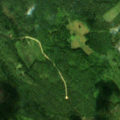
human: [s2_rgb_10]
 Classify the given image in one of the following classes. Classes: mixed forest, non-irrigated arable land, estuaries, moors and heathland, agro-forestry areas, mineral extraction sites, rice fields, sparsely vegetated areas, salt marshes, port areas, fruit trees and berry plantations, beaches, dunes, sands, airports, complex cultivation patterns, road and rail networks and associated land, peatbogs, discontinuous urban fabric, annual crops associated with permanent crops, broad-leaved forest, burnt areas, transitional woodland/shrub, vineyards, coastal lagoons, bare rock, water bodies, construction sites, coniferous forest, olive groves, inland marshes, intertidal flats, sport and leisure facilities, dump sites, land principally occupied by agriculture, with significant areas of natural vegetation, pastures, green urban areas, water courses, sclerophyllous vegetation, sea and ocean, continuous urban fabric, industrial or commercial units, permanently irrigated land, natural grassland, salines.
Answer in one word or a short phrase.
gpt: coniferous forest, mixed forest